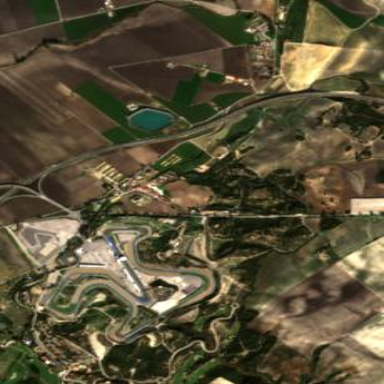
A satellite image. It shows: Sports center specializing in motorsports.